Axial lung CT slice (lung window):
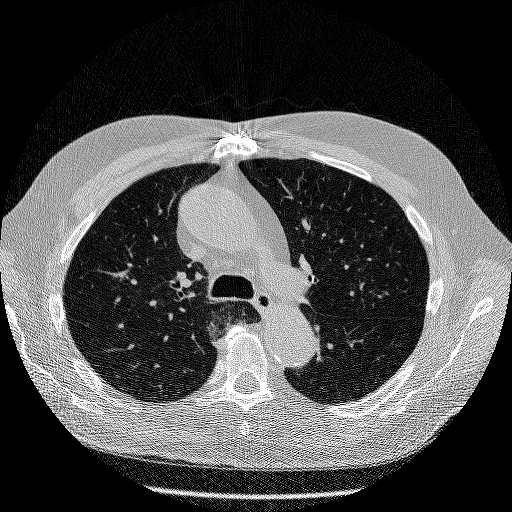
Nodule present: no